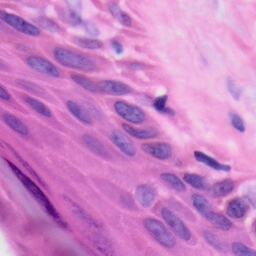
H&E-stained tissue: Skin